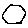
Label: hexagon